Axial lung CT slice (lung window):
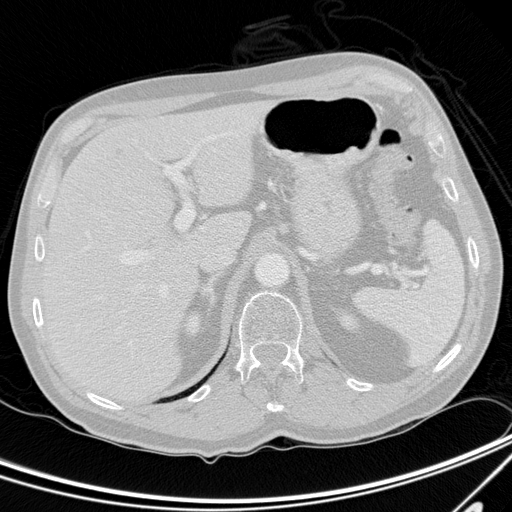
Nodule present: no